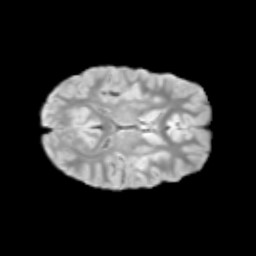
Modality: T2w
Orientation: axial
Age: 10
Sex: female
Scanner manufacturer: siemens
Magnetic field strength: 3 T
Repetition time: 3.8 s
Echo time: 0.07 s